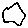
Label: hexagon